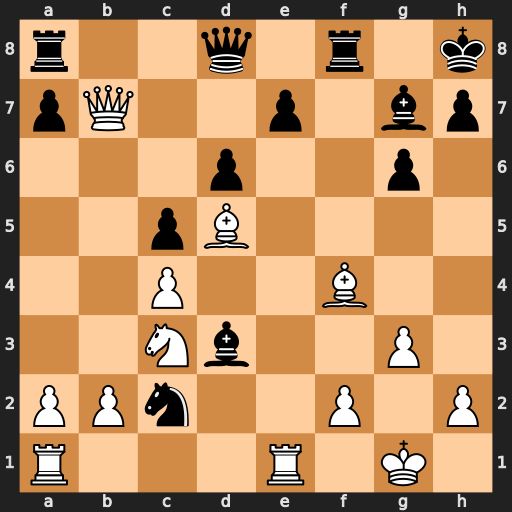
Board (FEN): r2q1r1k/pQ2p1bp/3p2p1/2pB4/2P2B2/2Nb2P1/PPn2P1P/R3R1K1
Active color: w
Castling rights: -
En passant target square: -
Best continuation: Rxe7 Qxe7 Qxe7